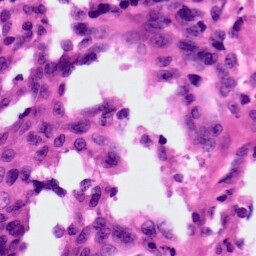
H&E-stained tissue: Ovarian